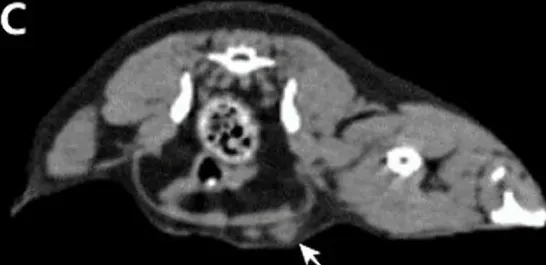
Left inguinal lymph node measuring 7.49 x 8.67 x 6.08 mm Pre-contrast CT image (A,C).
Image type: radiology (ct)